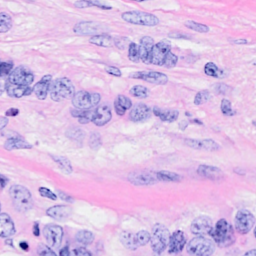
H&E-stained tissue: Breast